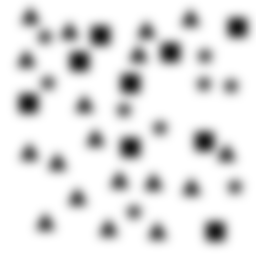
Squares: 9
Triangles: 18
Stars: 9
Total shapes: 36